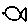
Label: fish